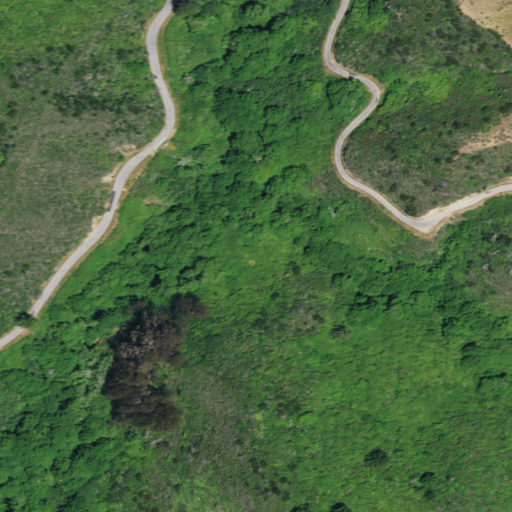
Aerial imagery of valley in California named Rogers Gulch containing mixed forest, woody wetlands, open development, shrub, and low intensity development